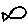
Label: fish